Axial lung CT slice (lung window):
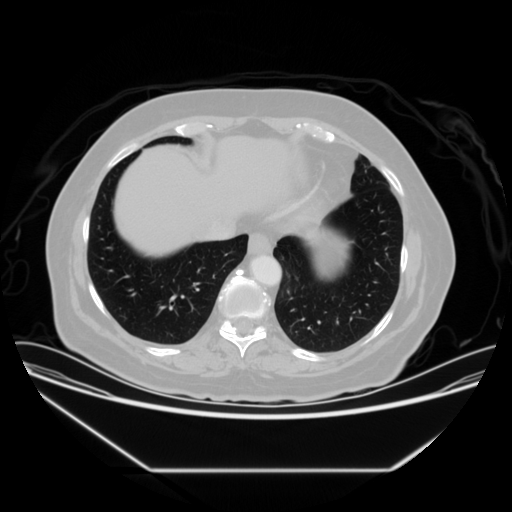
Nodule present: no